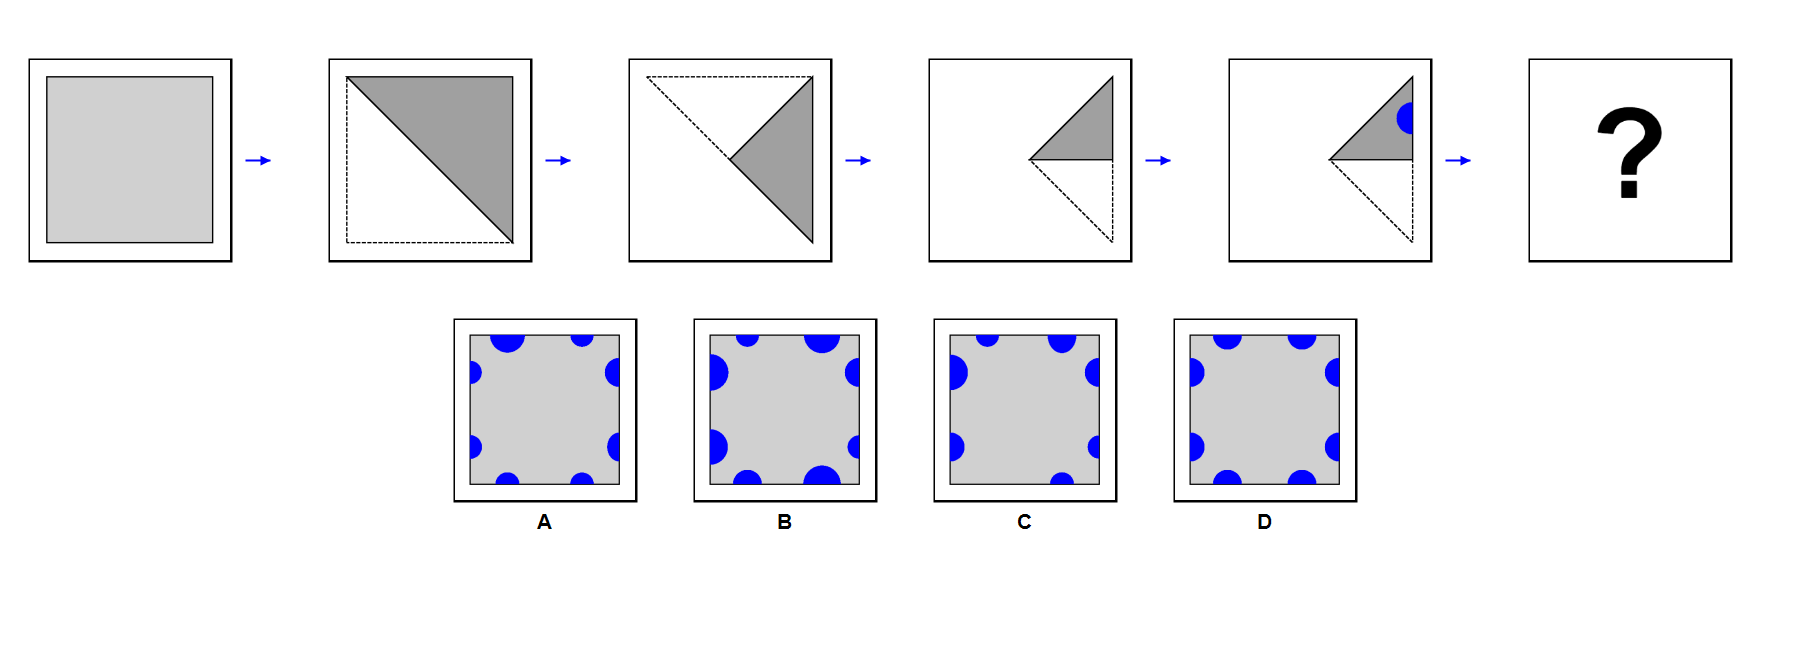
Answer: D